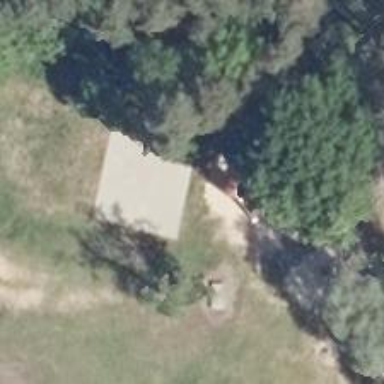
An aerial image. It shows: Playground featuring slide.